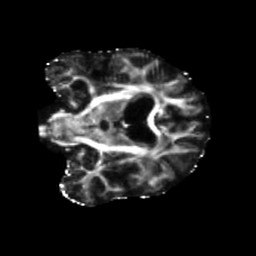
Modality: FA
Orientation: coronal
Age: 66
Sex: female
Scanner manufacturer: siemens
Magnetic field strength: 3 T
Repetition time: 5.47 s
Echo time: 0.0854 s